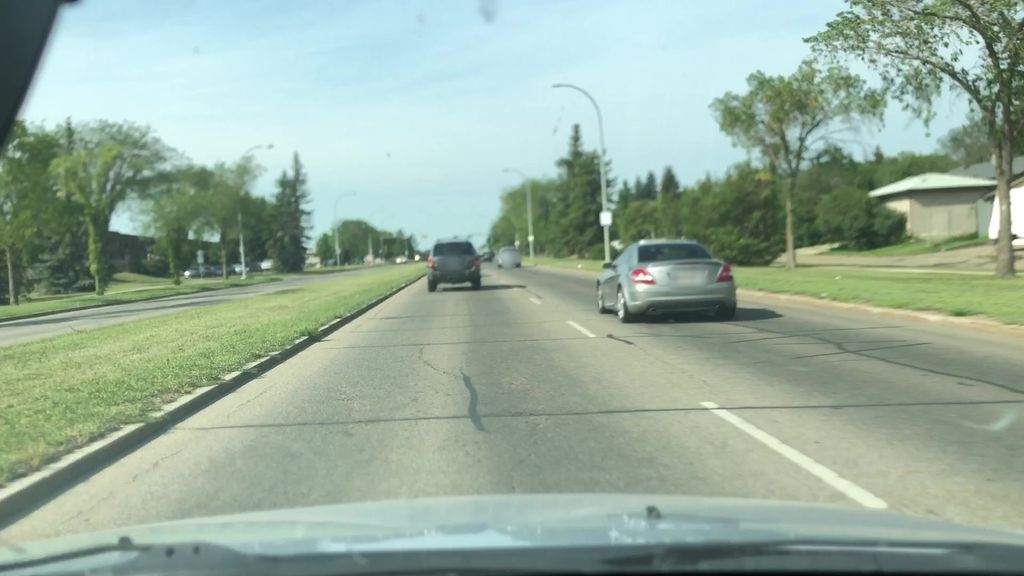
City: edmonton